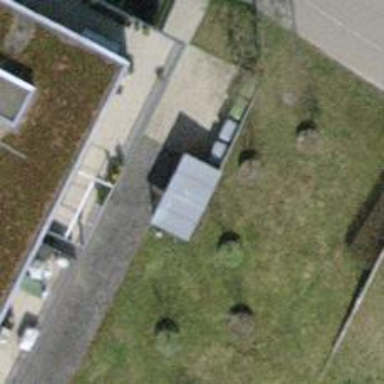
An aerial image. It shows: Bicycle parking area with wall loops.